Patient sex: M
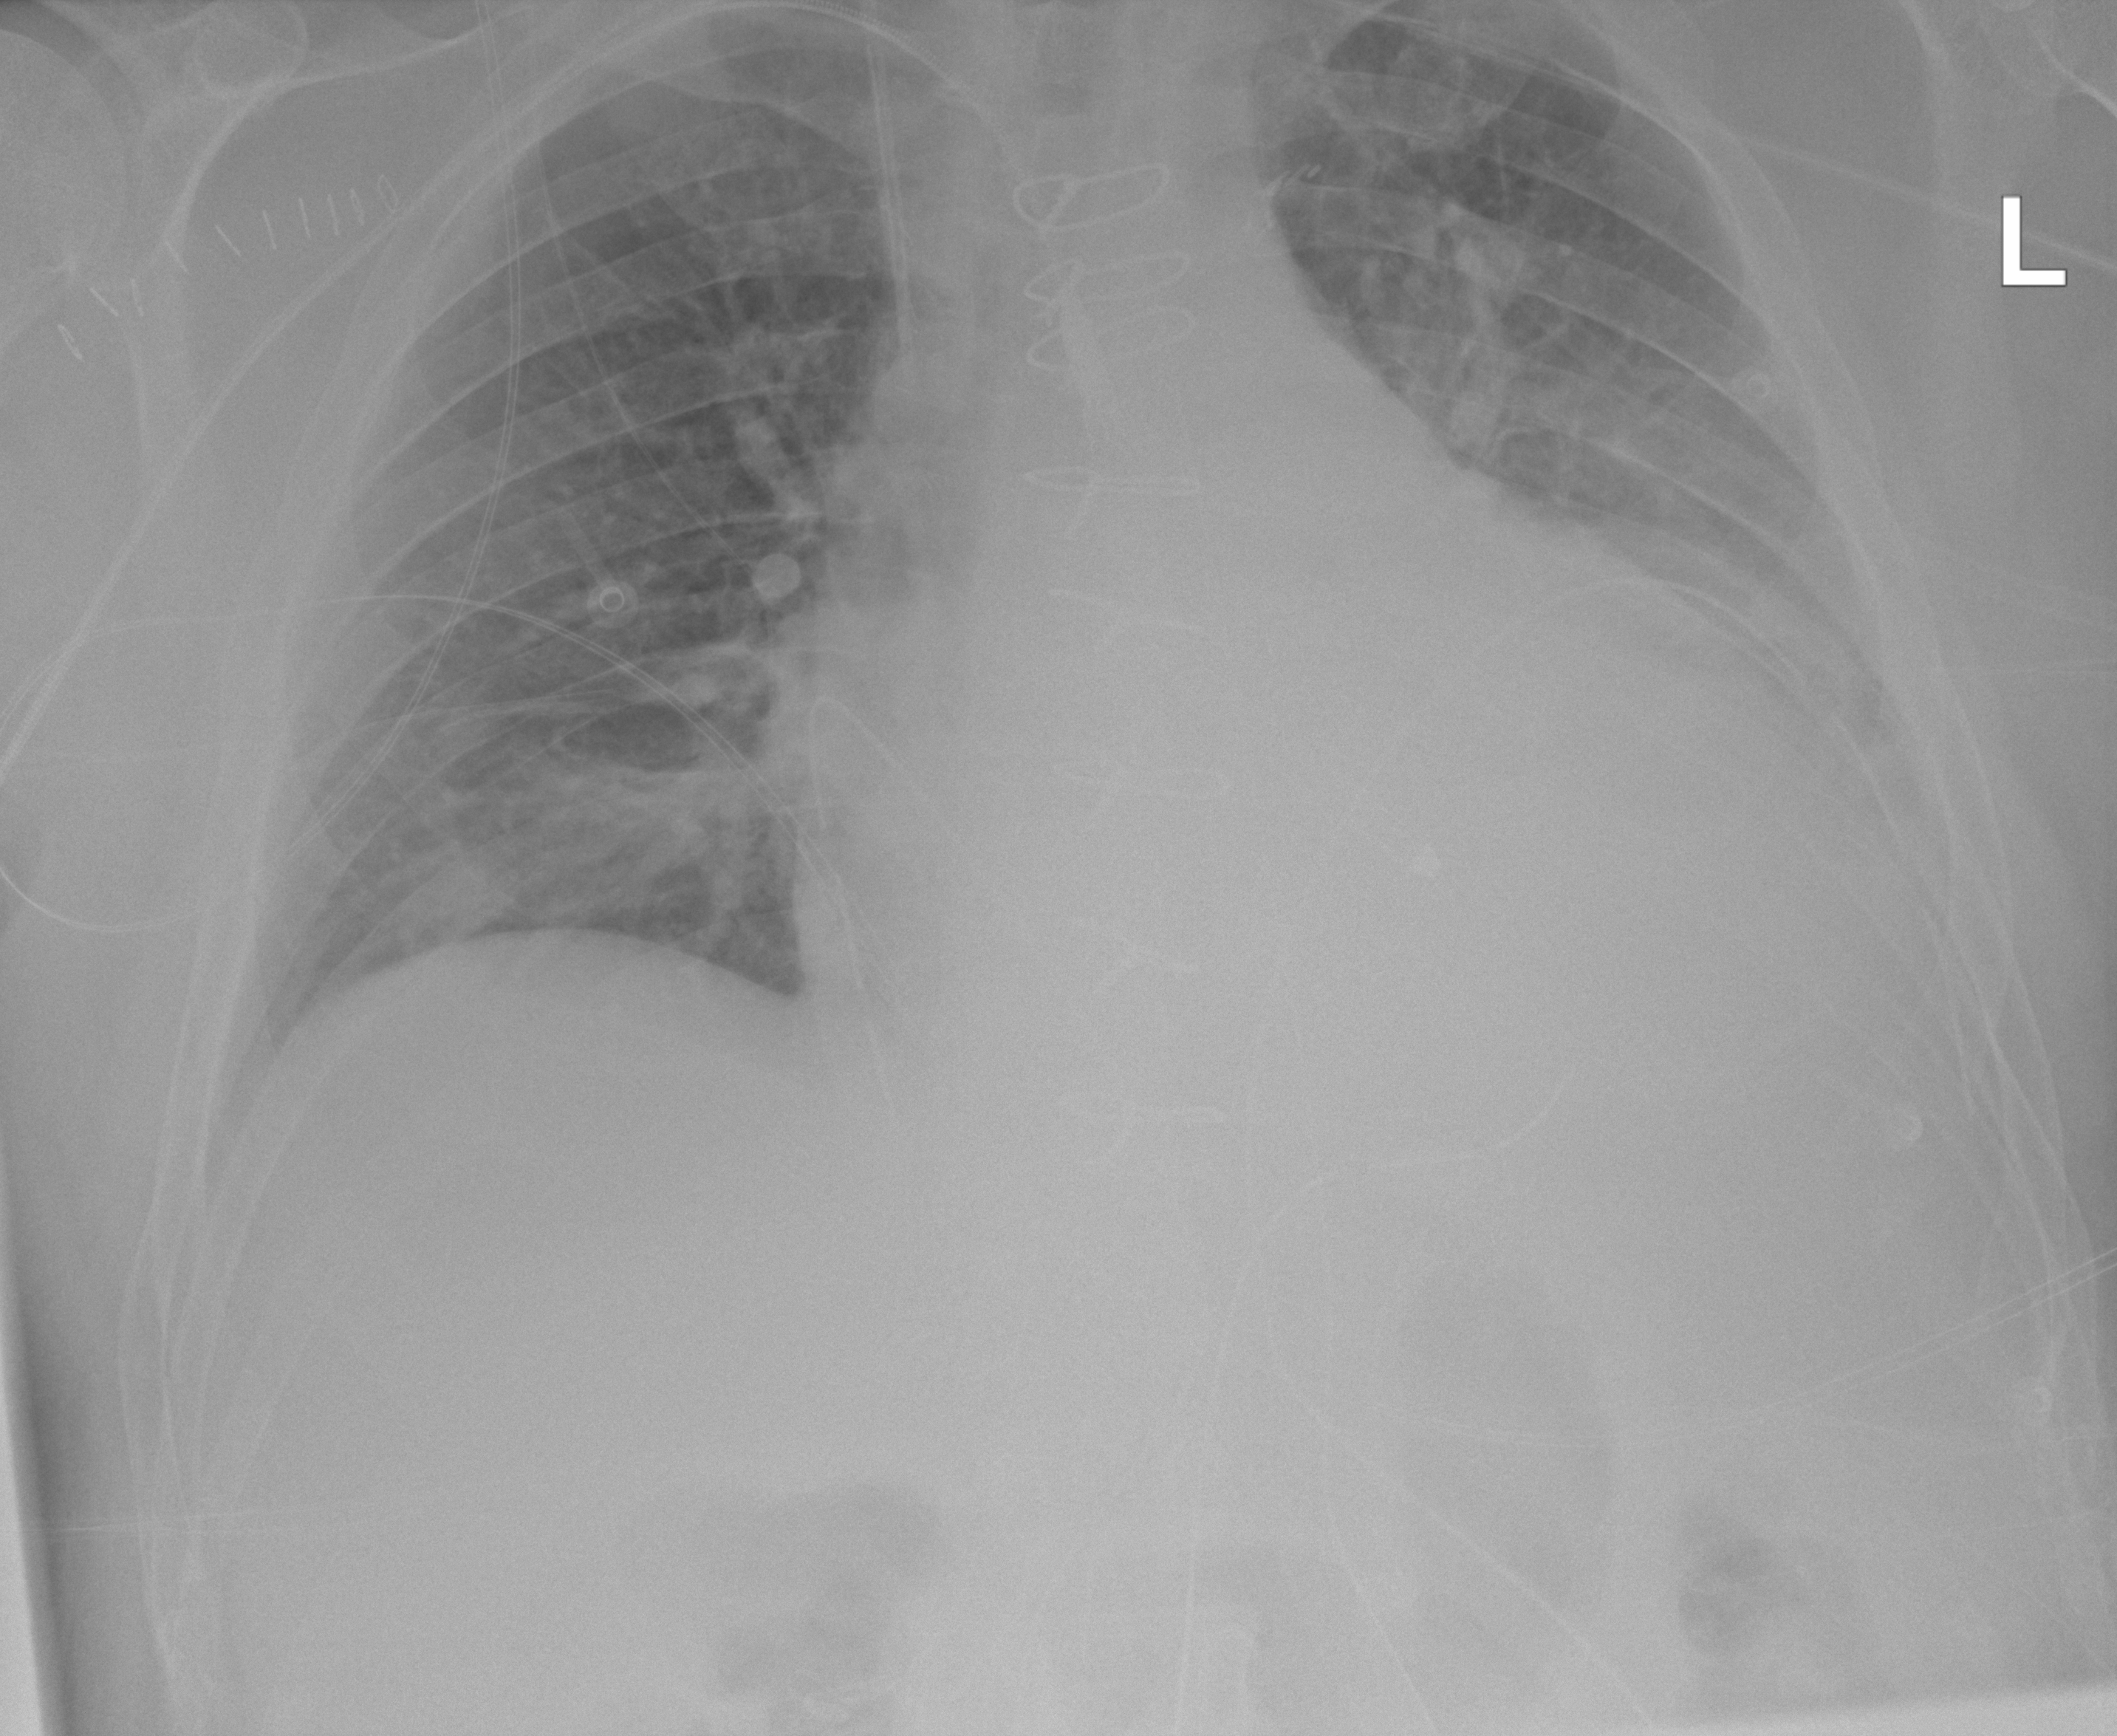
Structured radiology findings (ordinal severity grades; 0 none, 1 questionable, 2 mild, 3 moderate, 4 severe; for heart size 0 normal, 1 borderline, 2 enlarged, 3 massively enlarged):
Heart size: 3
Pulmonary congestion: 0
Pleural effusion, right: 0
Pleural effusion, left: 3
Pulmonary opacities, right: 2
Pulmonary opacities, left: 0
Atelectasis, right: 2
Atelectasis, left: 3